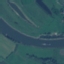
Label: River